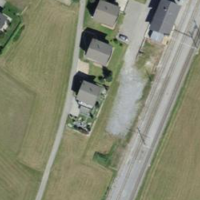
EUNIS habitat code: 55
Species observed at this site:
Matricaria discoidea